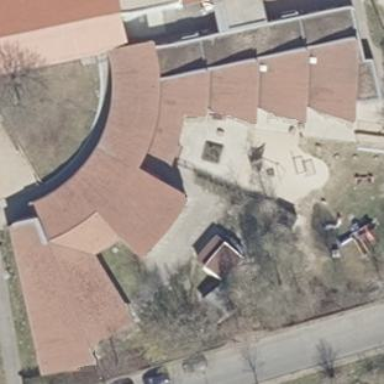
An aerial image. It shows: Community centre building.